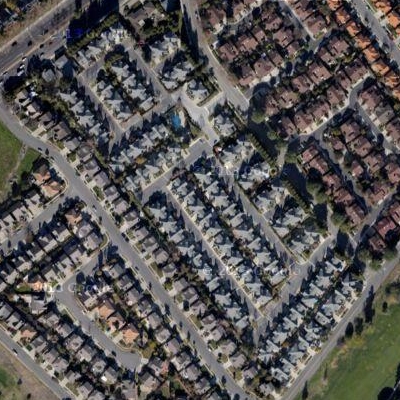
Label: Resident